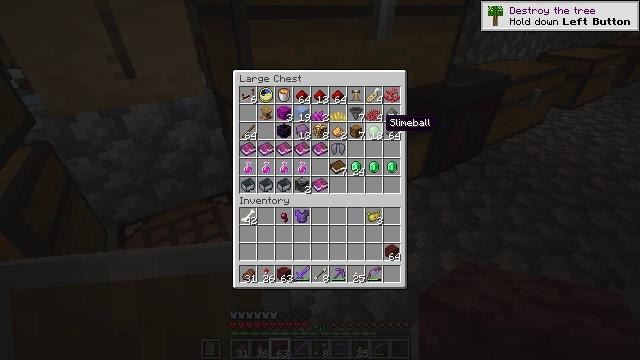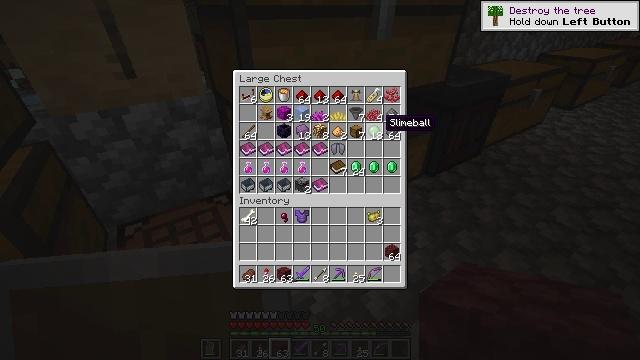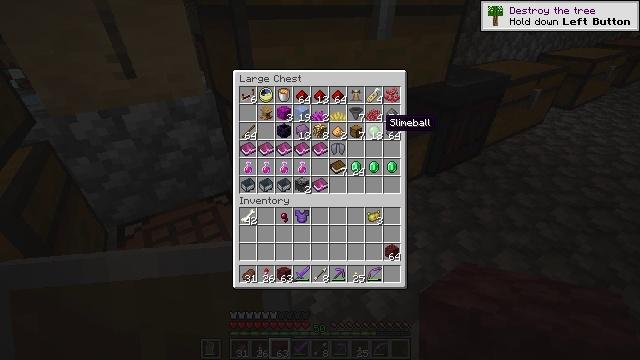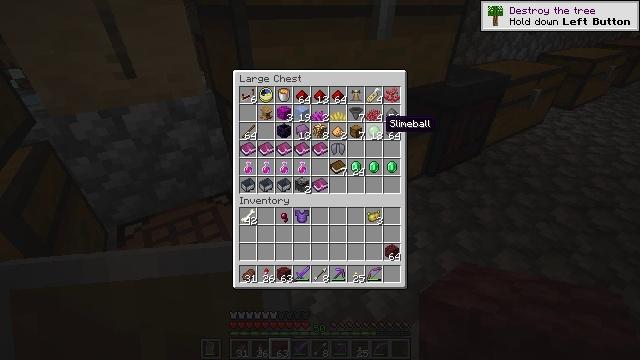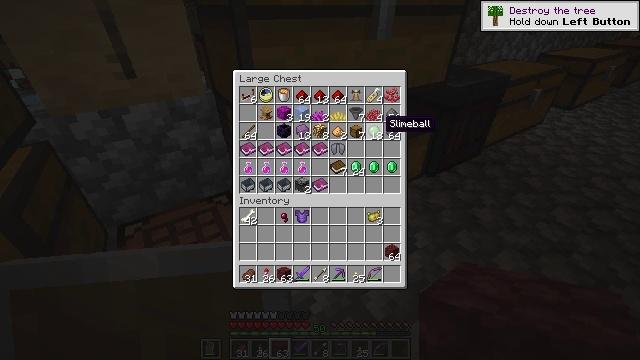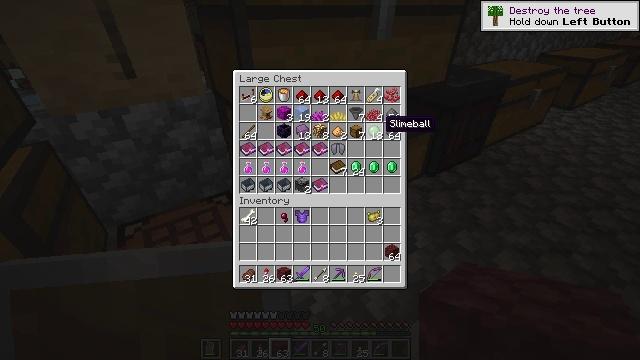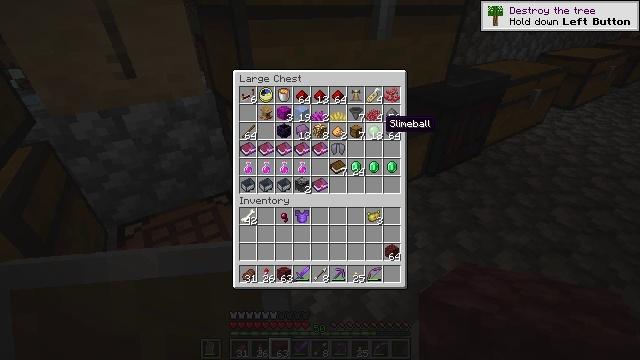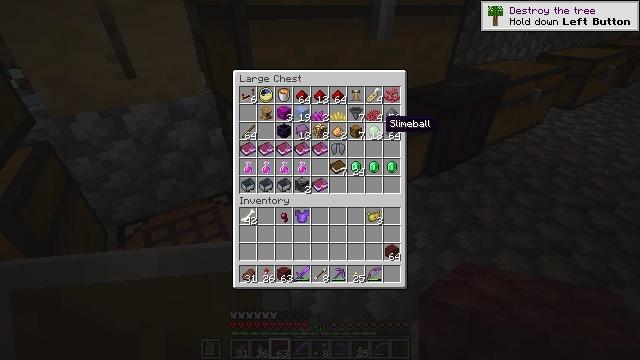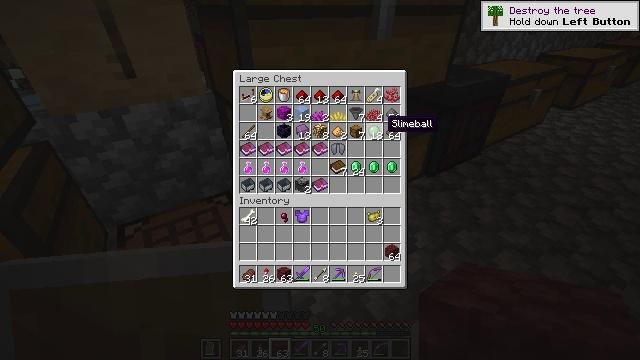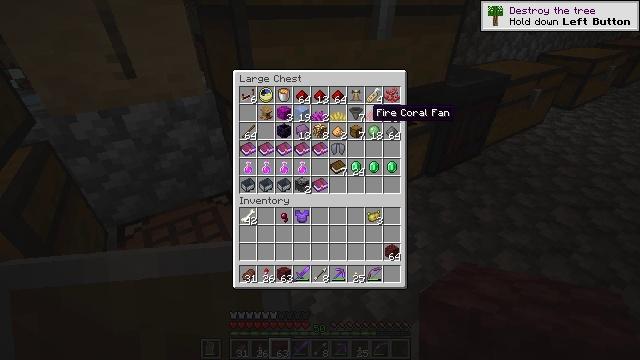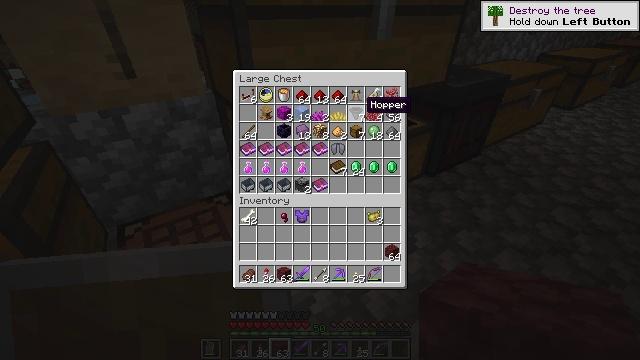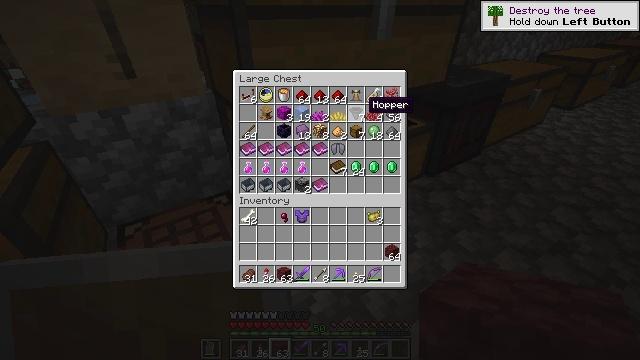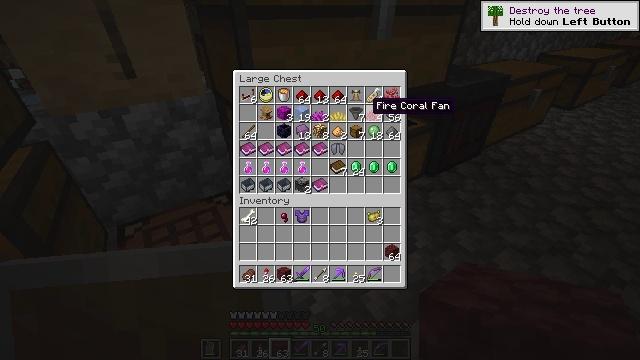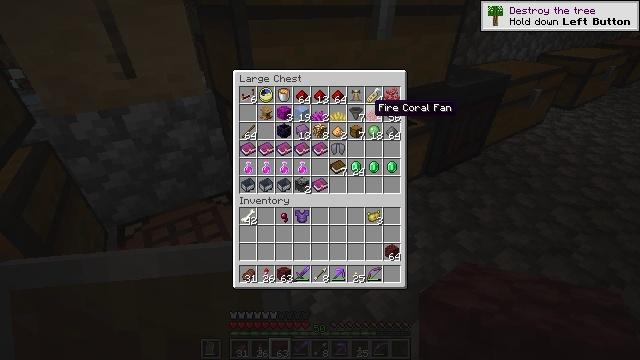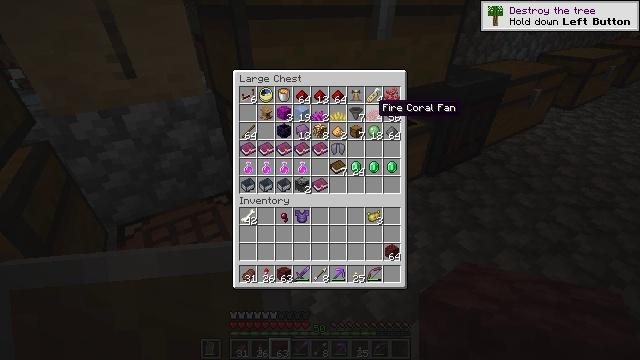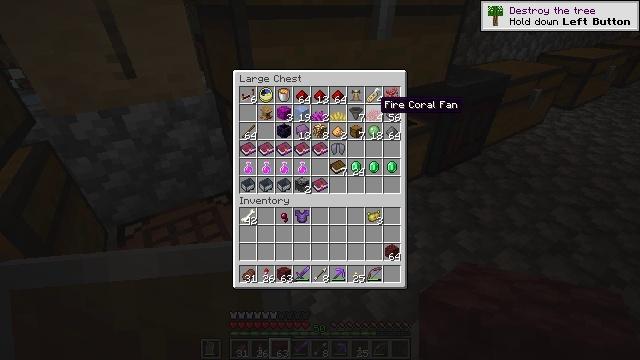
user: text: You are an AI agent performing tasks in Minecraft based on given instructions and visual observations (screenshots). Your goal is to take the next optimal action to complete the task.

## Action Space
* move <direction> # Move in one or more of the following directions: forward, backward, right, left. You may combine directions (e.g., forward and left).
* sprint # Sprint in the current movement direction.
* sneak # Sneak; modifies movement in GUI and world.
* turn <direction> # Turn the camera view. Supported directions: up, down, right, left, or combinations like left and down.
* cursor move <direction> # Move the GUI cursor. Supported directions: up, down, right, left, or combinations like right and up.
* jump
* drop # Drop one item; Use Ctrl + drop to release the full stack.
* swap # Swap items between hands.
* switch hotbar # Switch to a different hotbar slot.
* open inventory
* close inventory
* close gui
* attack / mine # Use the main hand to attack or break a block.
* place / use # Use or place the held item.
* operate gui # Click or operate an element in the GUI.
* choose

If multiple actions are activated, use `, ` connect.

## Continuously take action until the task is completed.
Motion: motion action
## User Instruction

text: Combine slimeballs in the crafting grid to make a slime block.
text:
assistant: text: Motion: no_op
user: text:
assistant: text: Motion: no_op
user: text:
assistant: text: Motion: no_op
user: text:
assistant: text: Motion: no_op
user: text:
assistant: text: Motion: no_op
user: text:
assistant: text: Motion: no_op
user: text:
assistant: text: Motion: no_op
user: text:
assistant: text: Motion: no_op
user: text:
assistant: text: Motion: turn left and up
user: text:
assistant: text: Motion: turn up
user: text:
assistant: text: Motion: no_op
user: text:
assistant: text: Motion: no_op
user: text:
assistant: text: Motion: no_op
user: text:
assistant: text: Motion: no_op
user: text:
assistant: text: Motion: no_op
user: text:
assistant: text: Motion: no_op
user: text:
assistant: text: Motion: no_op
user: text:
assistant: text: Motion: no_op
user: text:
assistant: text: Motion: no_op
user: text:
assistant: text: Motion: turn down
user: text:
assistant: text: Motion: turn down
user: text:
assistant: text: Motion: no_op
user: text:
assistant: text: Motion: no_op
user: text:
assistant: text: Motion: attack / mine
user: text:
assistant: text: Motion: attack / mine
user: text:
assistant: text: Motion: turn down
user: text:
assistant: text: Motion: turn down
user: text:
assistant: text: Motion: turn down
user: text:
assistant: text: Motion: turn down
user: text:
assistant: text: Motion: turn down